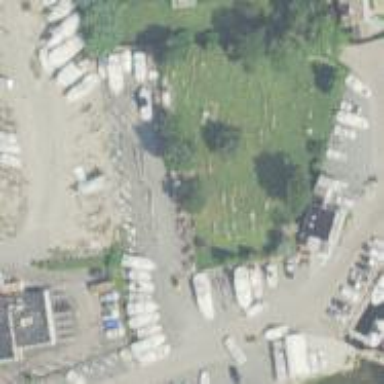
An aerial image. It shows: Graveyard with graves.